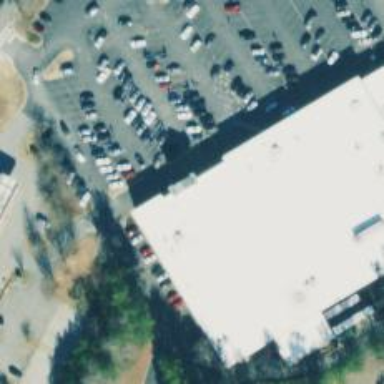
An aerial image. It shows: Supermarket.